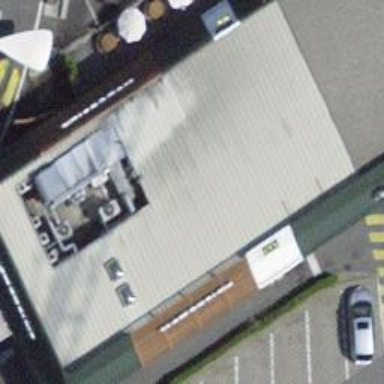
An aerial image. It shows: Fast food restaurant in building.